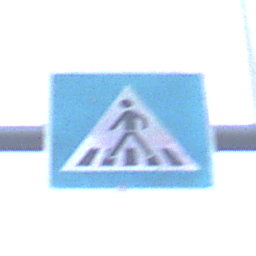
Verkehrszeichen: FussgaengerueberwegRechts
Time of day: SunriseSunset
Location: Outdoor (Urban)
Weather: Clear
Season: NotSpecified
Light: Natural